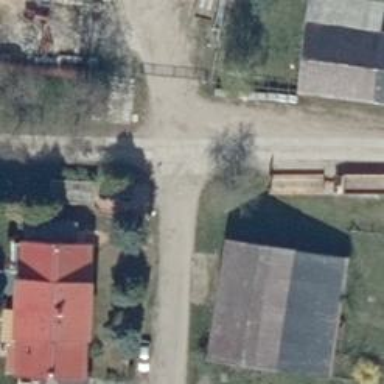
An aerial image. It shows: Residential road with concrete lanes.